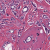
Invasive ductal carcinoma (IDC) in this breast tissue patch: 1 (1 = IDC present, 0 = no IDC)